Field crop: maize
Growth stage: 2
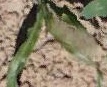
Species: maize